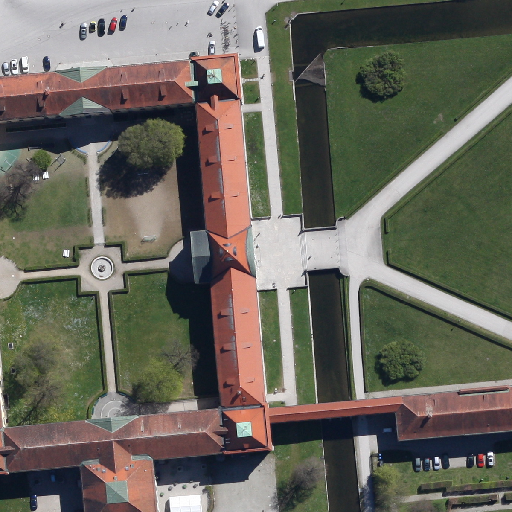
Referring expression: light-duty vehicle